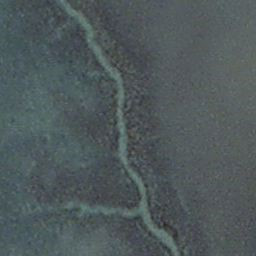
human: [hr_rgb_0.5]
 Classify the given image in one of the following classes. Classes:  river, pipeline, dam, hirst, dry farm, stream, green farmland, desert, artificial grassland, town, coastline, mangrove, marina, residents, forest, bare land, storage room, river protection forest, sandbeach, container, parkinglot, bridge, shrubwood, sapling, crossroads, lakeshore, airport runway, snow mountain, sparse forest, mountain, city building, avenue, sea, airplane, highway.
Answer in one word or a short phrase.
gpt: stream